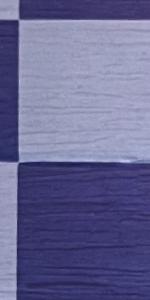
Label: Empty